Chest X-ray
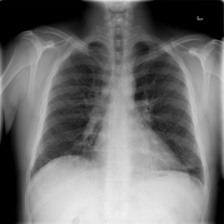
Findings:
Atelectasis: negative
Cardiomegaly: negative
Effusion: negative
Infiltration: negative
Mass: negative
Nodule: negative
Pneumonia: negative
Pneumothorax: negative
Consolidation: negative
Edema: negative
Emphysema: negative
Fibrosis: negative
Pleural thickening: negative
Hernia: negative